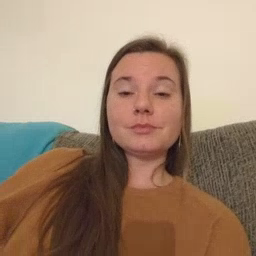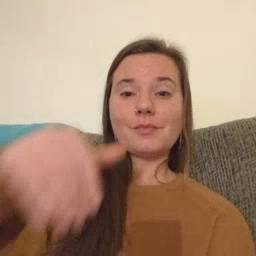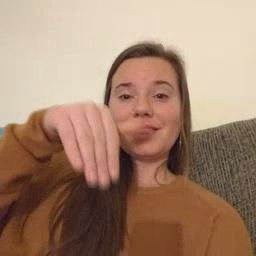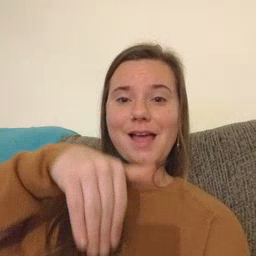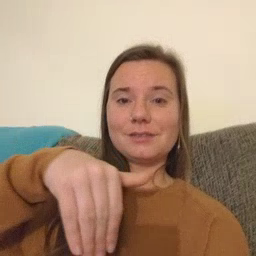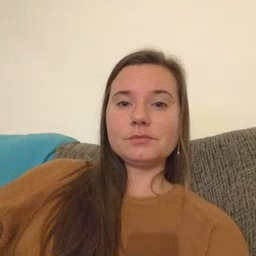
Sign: night